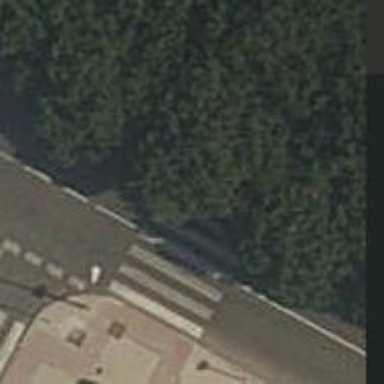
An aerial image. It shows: Zebra crossing on the road.